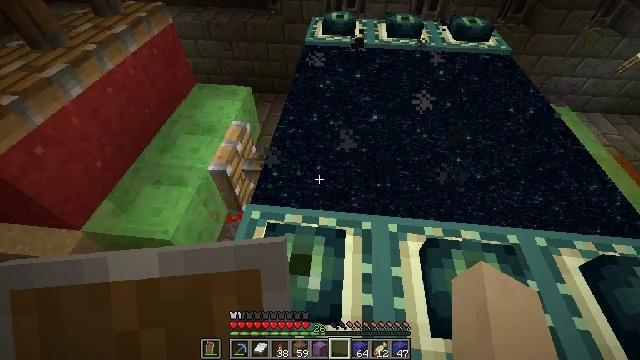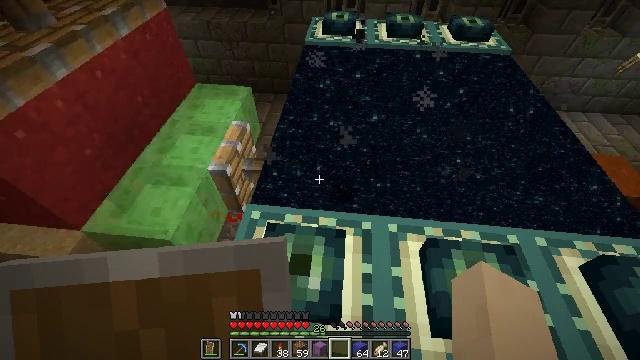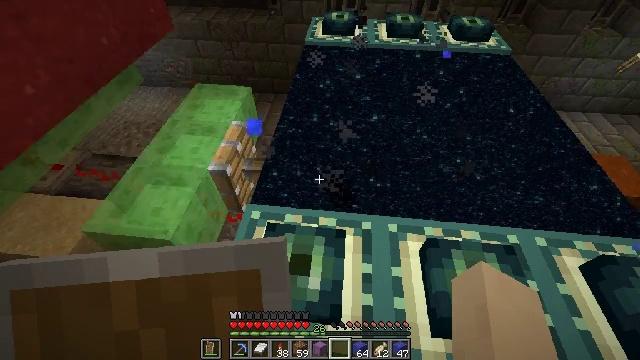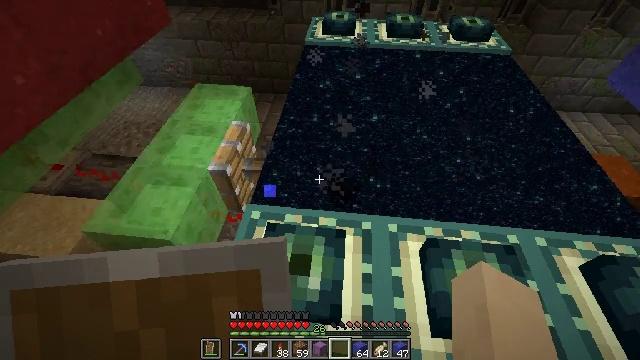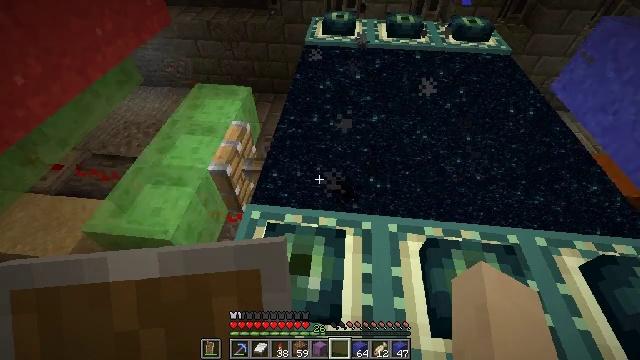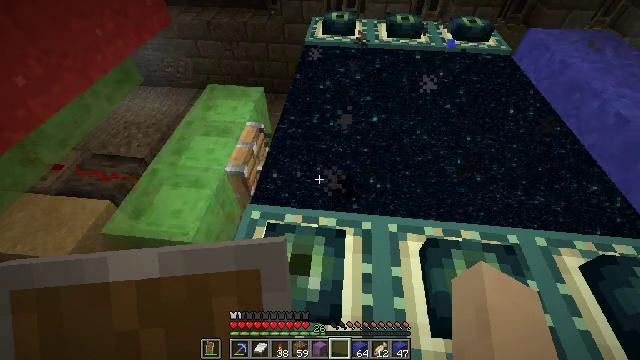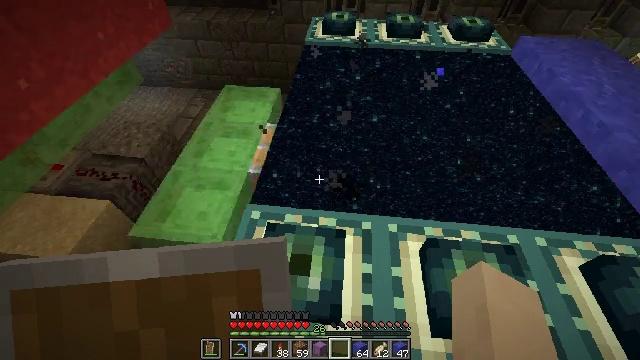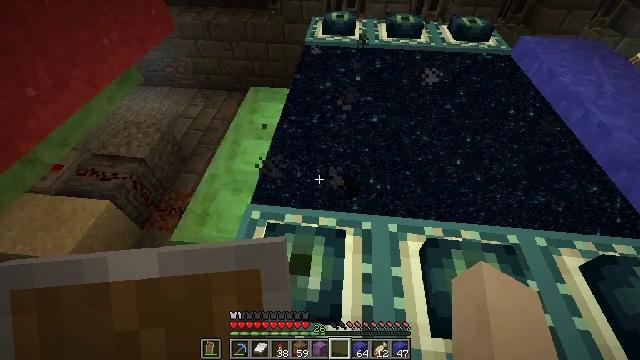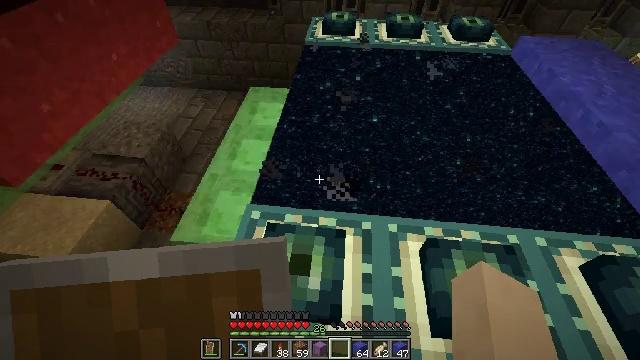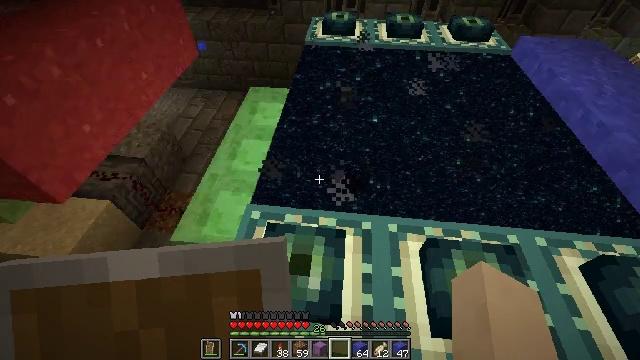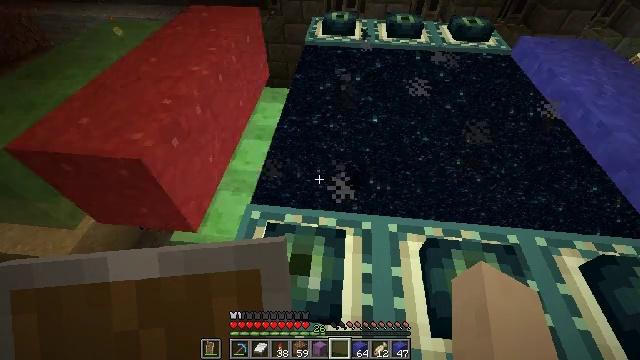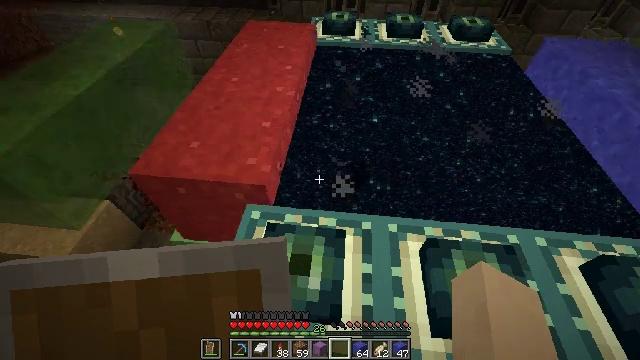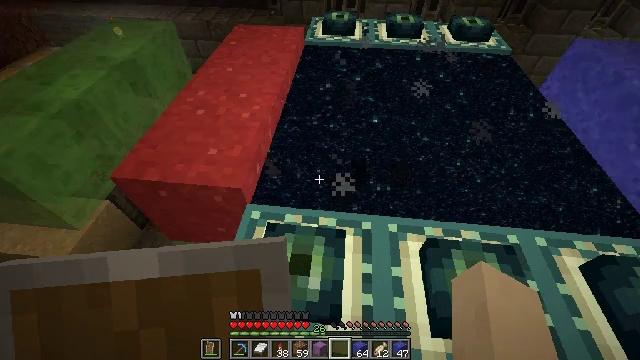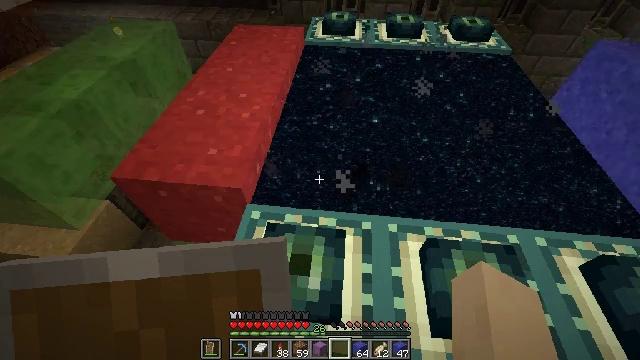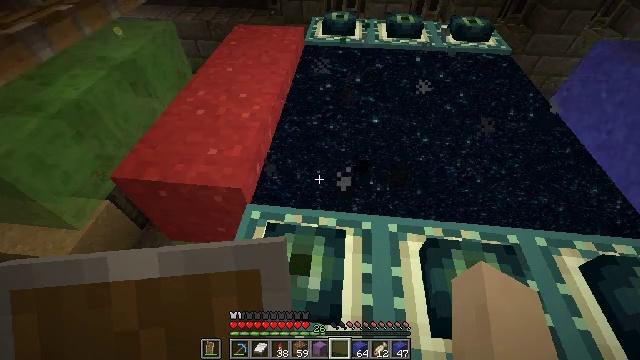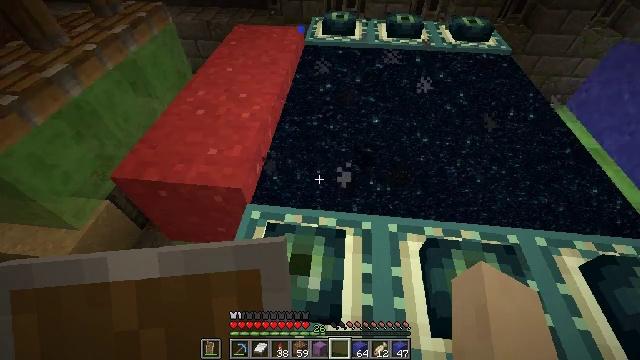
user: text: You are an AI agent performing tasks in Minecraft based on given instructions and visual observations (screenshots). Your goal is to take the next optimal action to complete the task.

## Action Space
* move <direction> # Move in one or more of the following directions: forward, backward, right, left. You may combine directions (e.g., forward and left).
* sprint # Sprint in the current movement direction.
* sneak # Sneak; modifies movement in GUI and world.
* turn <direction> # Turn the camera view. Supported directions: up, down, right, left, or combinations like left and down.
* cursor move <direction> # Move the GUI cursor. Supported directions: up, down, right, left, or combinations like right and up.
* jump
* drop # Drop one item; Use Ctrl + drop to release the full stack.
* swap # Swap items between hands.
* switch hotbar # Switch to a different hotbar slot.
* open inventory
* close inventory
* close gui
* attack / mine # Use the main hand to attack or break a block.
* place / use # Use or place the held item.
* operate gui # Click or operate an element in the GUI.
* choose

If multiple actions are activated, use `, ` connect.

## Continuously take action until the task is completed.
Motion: motion action
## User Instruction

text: Break the red concrete powder to collect it.
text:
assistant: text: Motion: no_op
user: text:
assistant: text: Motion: no_op
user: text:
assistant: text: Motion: no_op
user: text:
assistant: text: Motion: no_op
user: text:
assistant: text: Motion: no_op
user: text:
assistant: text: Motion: no_op
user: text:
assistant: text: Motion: no_op
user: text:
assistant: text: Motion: no_op
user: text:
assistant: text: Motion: no_op
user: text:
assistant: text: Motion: no_op
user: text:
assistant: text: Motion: no_op
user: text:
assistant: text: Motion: no_op
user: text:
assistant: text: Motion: no_op
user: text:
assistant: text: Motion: no_op
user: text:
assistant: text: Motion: no_op
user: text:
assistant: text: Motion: no_op
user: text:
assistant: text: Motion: no_op
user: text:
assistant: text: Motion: no_op
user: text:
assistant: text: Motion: no_op
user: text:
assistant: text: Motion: no_op
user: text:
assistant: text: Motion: no_op
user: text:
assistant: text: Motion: no_op
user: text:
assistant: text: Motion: no_op
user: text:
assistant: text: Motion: no_op
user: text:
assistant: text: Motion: no_op
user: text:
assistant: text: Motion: no_op
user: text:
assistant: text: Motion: no_op
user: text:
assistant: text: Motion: no_op
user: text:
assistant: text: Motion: no_op
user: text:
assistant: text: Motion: no_op